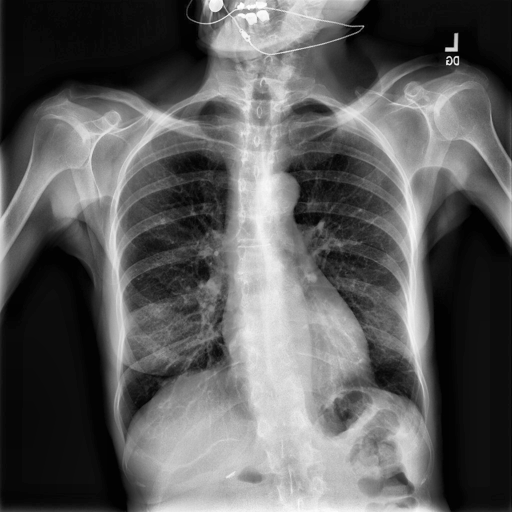
Finding: NORMAL